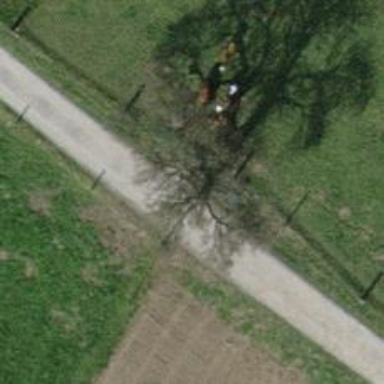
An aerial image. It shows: Brown bench in the vicinity.